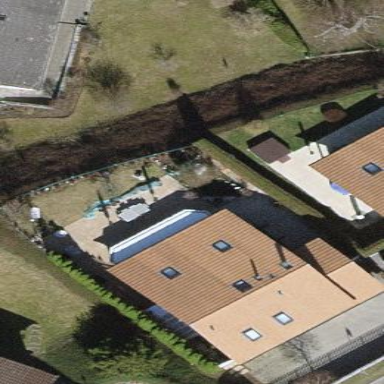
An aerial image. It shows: Residential garden.